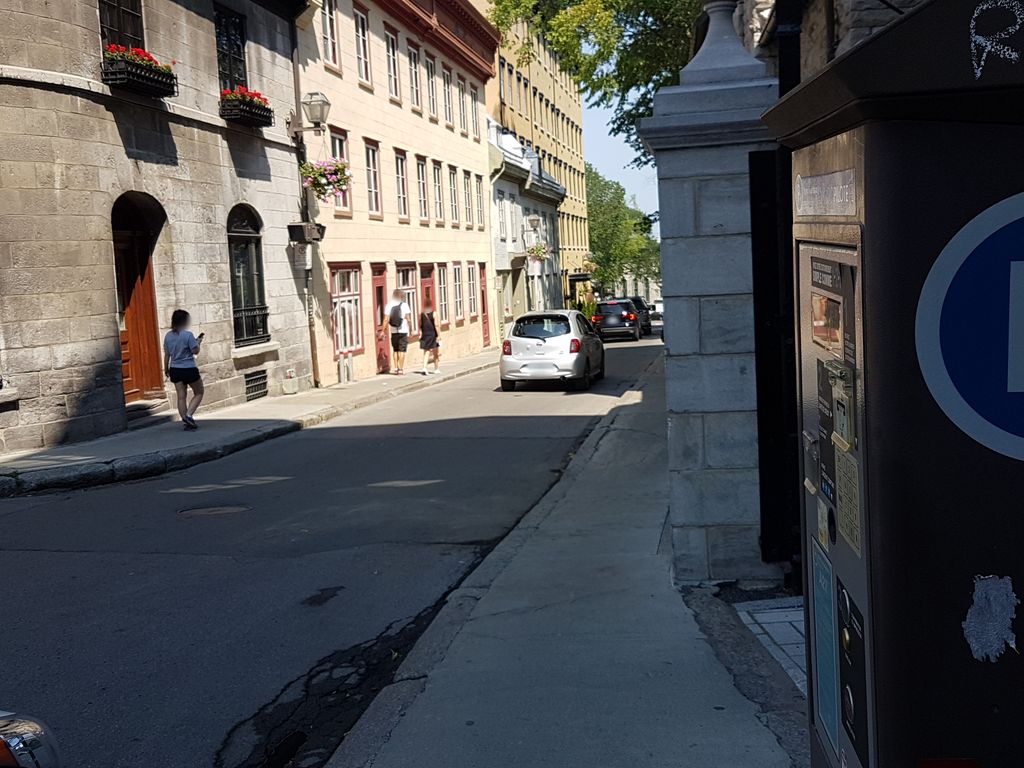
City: quebec_city